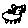
Label: cat